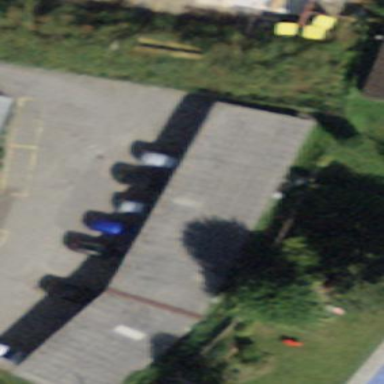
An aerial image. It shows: View of roof of building.